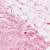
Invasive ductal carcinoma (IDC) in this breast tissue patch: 0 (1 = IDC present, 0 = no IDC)